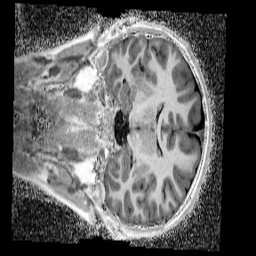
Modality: UNIT1_denoised
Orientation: coronal
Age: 11
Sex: male
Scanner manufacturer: siemens
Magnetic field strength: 3 T
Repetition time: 4 s
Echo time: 0.00299 s